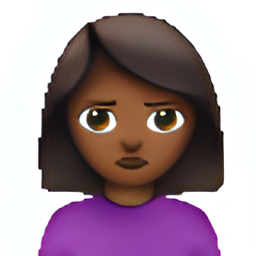
Name: person with pouting face
Emoji: 🙎🏾
Group: People & Body
Sub-group: person-gesture